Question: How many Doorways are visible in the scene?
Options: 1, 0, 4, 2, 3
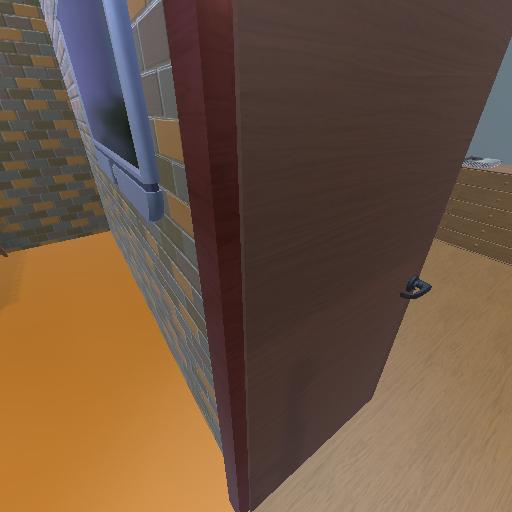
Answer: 1